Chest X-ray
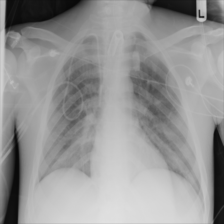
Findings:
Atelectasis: negative
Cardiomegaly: negative
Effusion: negative
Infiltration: negative
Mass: negative
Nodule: negative
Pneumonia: negative
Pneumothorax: negative
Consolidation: negative
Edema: negative
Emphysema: negative
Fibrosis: negative
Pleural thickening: negative
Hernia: negative